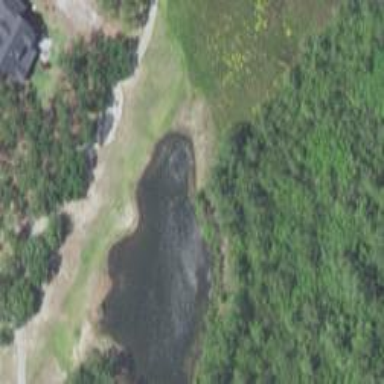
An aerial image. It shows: Scenic view of water hazard on golf course. The natural water feature adds beauty to the landscape.